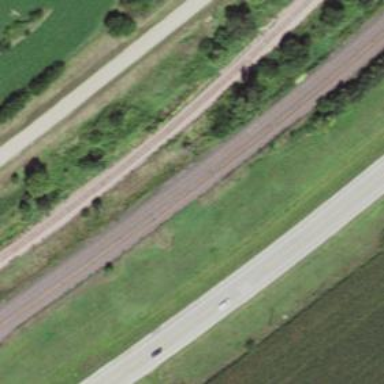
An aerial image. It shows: Railway track.